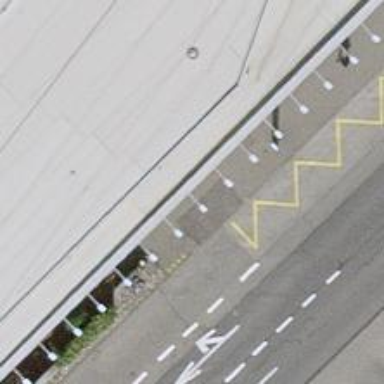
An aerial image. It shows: Platform with asphalt surface and shelter. It is designed for public transport.